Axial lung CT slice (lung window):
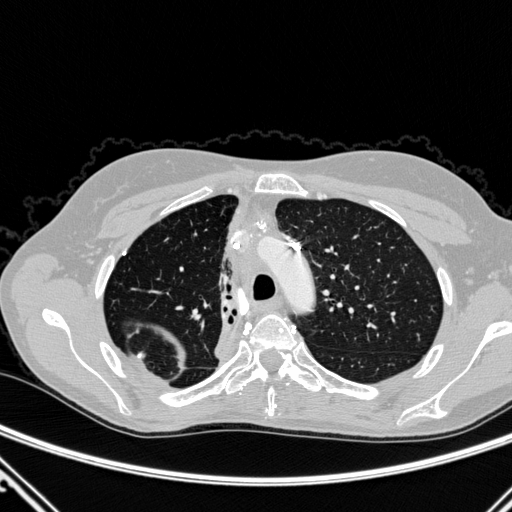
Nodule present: no